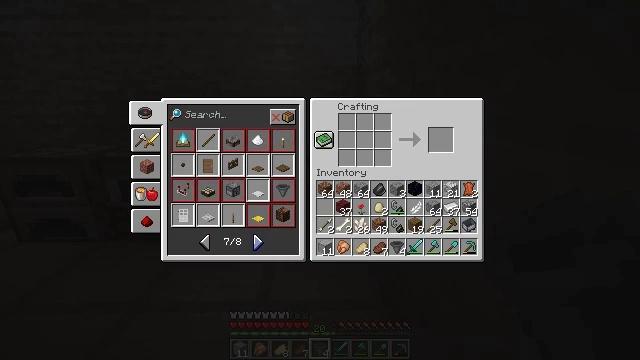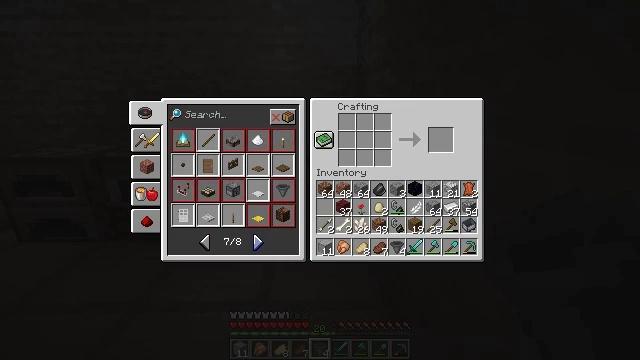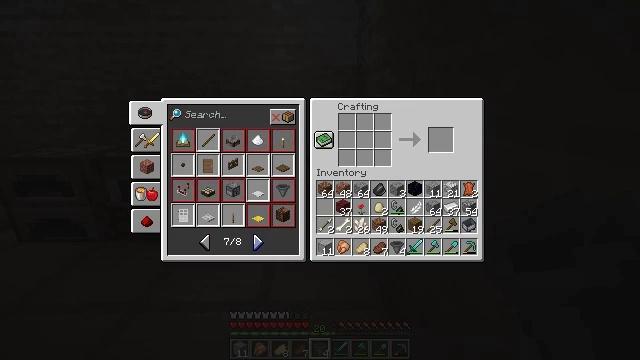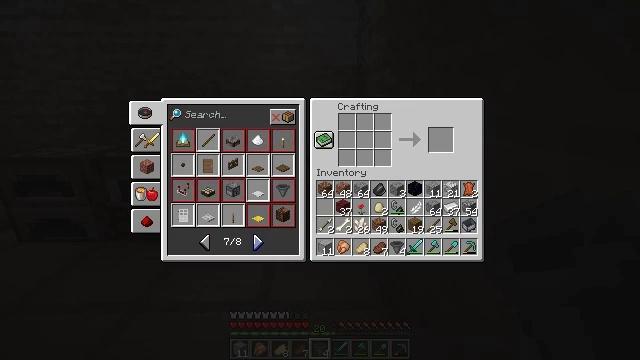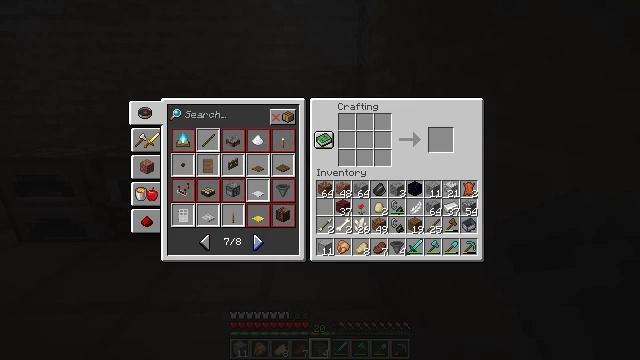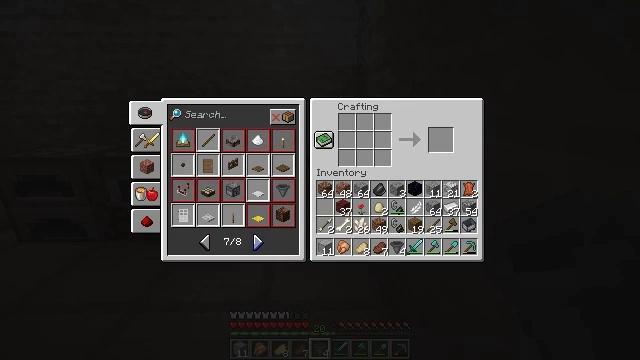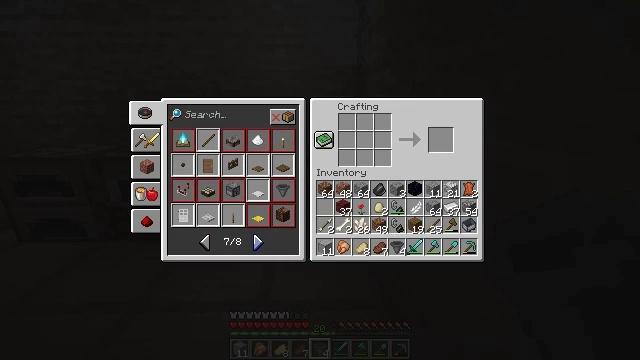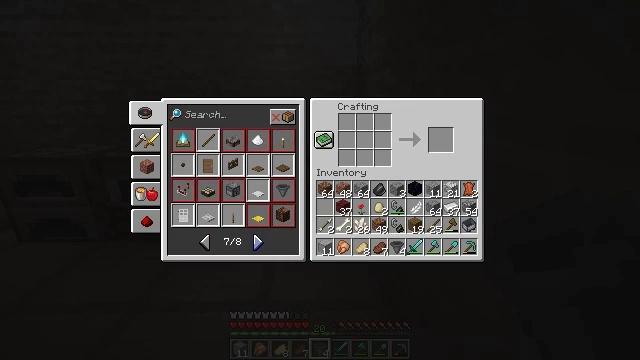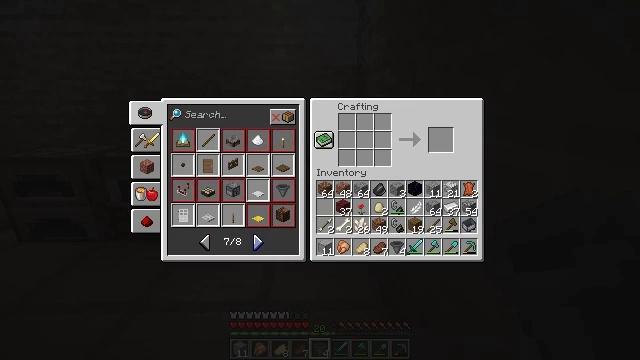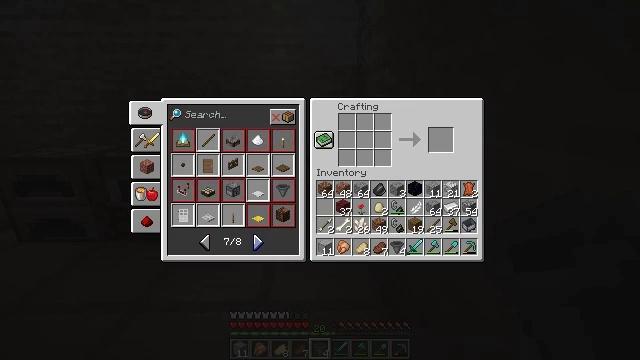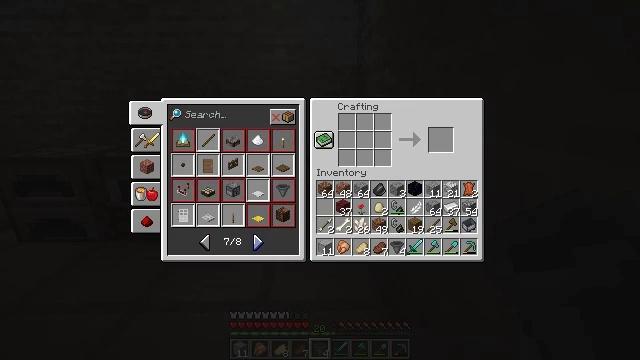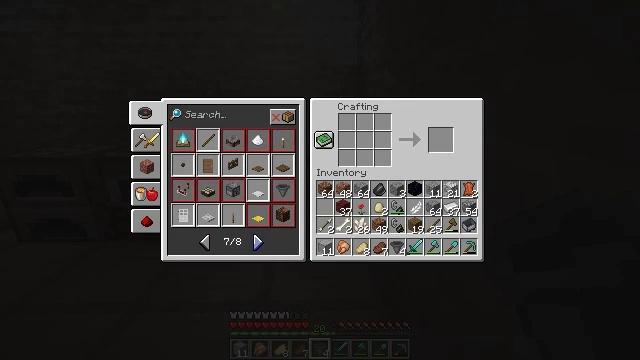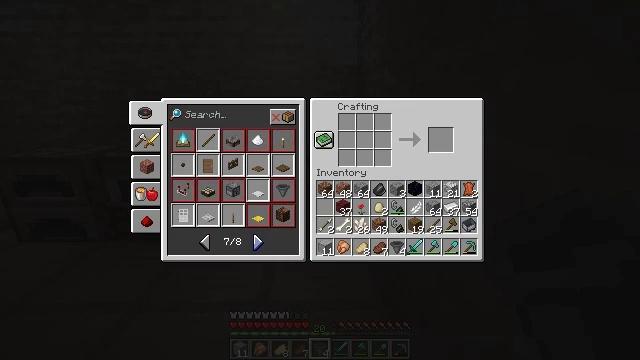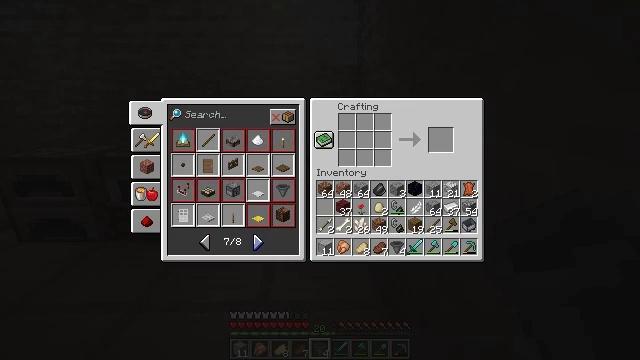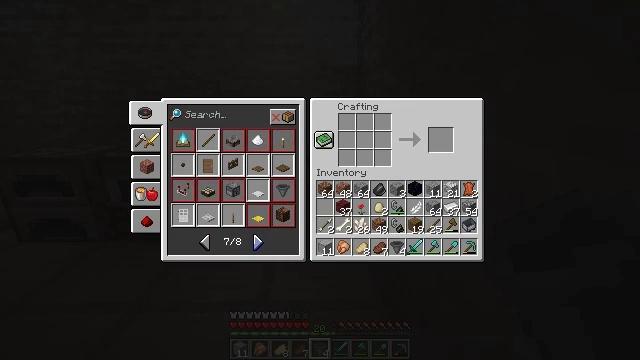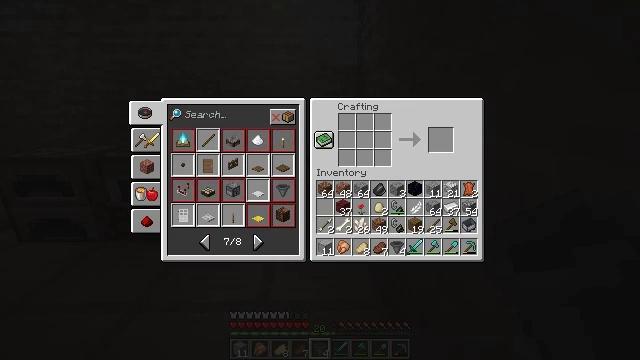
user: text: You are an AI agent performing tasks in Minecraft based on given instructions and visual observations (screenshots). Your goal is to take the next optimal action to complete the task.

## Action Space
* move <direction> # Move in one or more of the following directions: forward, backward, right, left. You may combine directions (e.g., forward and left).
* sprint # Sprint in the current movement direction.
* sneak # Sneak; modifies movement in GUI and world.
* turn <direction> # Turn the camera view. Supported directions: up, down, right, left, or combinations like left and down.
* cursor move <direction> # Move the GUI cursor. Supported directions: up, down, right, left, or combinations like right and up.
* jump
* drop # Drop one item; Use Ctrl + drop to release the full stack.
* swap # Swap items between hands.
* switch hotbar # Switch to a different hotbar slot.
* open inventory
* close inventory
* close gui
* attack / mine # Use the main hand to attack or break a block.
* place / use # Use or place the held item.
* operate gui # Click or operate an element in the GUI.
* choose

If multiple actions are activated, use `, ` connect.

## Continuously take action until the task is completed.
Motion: motion action
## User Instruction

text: Craft a hopper minecart using a minecart and hopper in the crafting table.
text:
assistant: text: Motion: no_op
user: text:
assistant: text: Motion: no_op
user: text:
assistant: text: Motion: no_op
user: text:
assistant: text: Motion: no_op
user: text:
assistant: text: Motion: no_op
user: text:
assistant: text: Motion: no_op
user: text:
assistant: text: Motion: no_op
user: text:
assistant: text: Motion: no_op
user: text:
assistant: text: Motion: no_op
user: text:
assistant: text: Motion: no_op
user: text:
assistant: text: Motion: no_op
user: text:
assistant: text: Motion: no_op
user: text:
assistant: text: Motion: no_op
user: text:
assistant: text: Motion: no_op
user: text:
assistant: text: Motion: turn right
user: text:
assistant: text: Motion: no_op
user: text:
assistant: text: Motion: no_op
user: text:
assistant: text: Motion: no_op
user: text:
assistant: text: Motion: no_op
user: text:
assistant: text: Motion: no_op
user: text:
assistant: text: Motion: no_op
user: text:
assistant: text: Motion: no_op
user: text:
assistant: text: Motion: no_op
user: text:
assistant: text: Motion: no_op
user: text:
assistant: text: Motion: no_op
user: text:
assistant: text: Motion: no_op
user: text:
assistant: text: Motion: no_op
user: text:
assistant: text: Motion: no_op
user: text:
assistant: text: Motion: no_op
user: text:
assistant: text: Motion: no_op